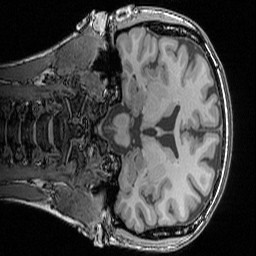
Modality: T1w
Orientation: coronal
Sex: female
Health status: ill
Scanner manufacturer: siemens
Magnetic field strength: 3 T
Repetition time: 1.57 s
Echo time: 0.00342 s